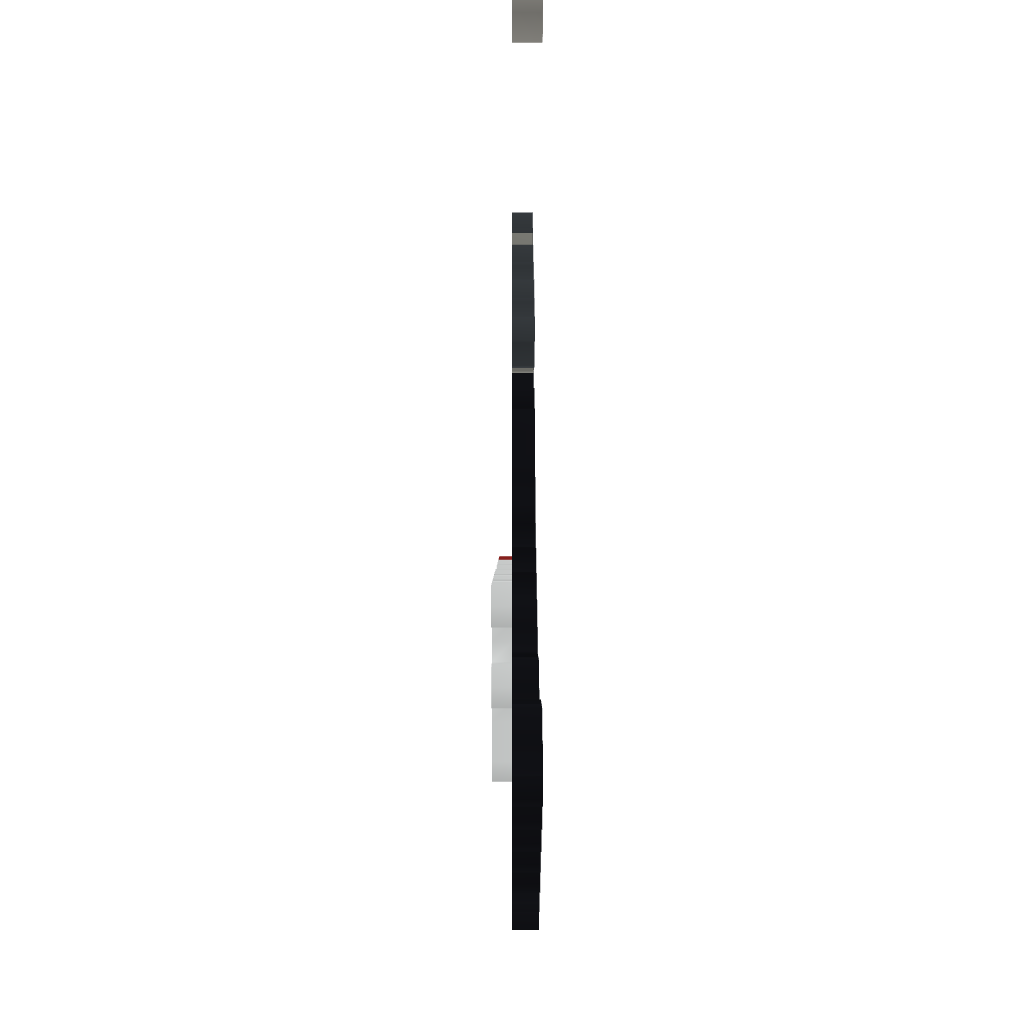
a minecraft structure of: Spleef Logo modifyed